Interaction volume radius: 10 \u00c5
Interaction volume height: 10 \u00c5
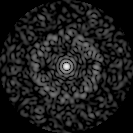
Disorder parameter: 0.8455